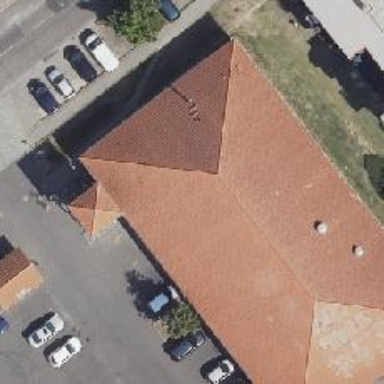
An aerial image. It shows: Bakery.